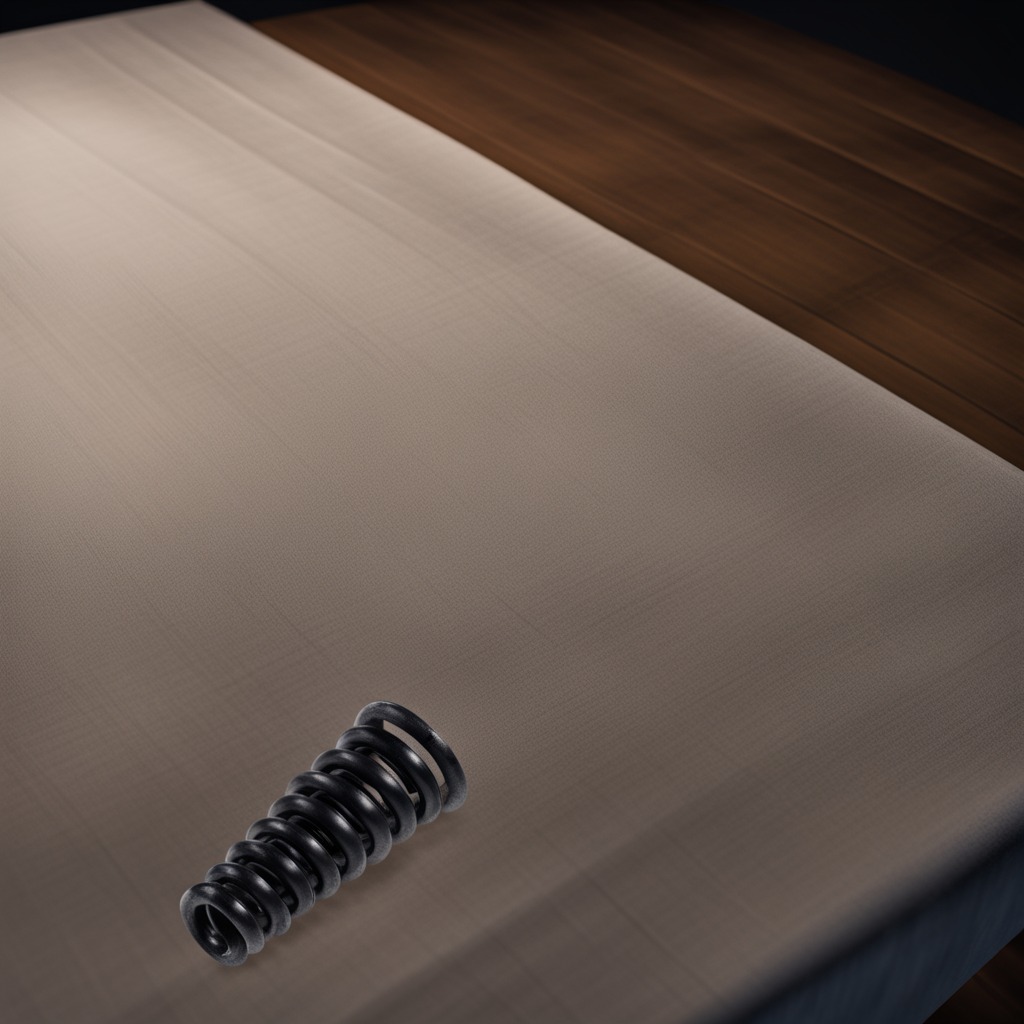
A coiled metal spring is lying on a wooden table.